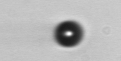
Label: bead